Interaction volume radius: 5 \u00c5
Interaction volume height: 30 \u00c5
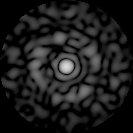
Disorder parameter: 0.8157